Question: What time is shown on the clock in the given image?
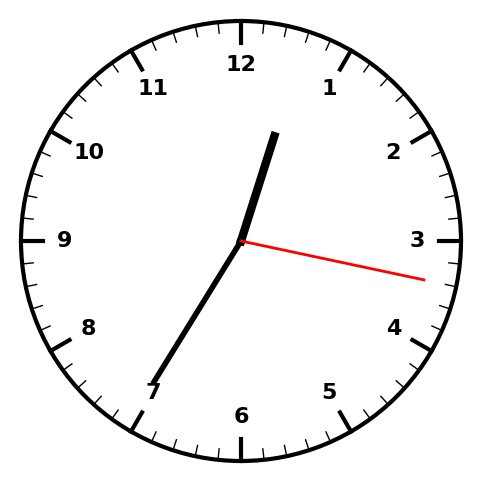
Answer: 12:35:17